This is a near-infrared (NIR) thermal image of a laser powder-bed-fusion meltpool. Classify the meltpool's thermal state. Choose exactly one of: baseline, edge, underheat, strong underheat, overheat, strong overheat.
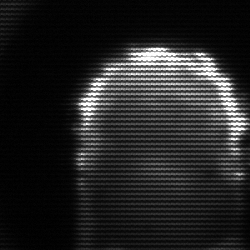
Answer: baseline